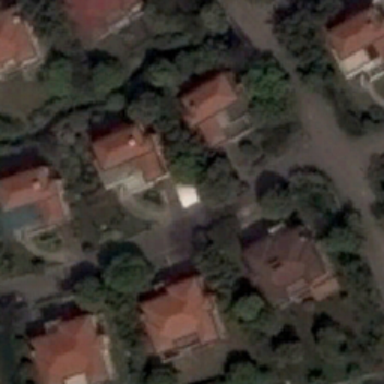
Unique residential building is villa .